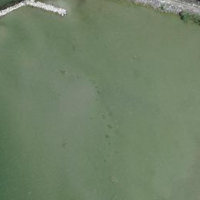
EUNIS habitat code: 14
Species observed at this site:
Cymbalaria muralis
Gallinago gallinago
Mergus merganser